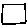
Label: square